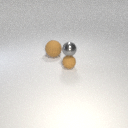
small brown rubber sphere to the right of large brown rubber sphere